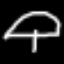
Label: mushroom